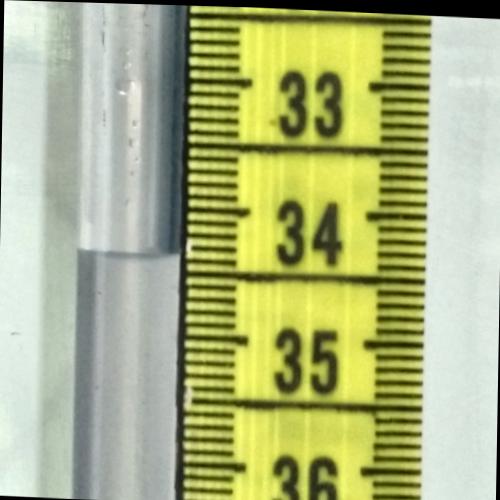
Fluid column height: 34.4 cm